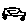
Label: car